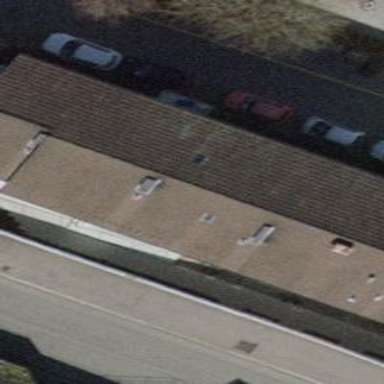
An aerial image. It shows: Tile-roofed apartment building.